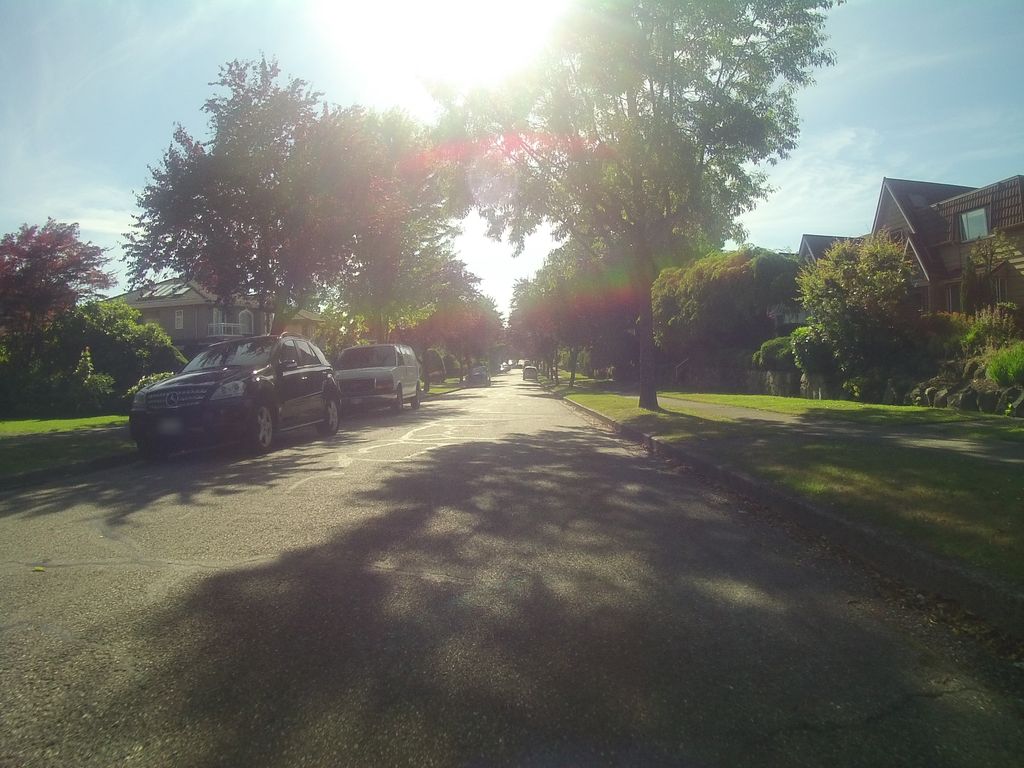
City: vancouver